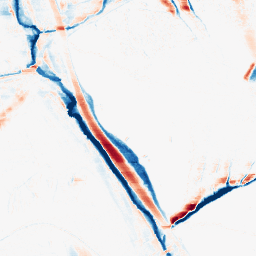
Category: morphological
Decomposition family: morphological_ellipse
Decomposition parameters: operation: average
width: 5
height: 20
Upsampling method: cubic_catmull_rom
Upsampling parameters: scale: 4
Upsampling scale: 4